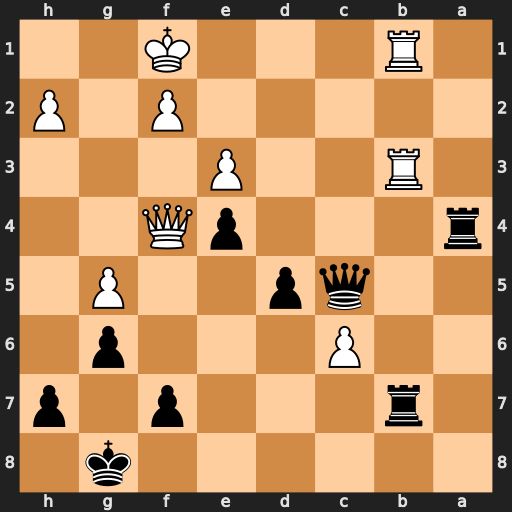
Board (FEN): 6k1/1r3p1p/2P3p1/2qp2P1/r3pQ2/1R2P3/5P1P/1R3K2
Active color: b
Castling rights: -
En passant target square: -
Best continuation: Rxb3 Rxb3 Qc4+ Kg2 Qxb3